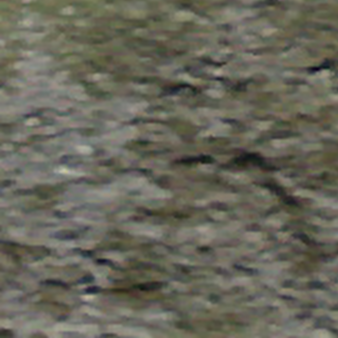
Label: other